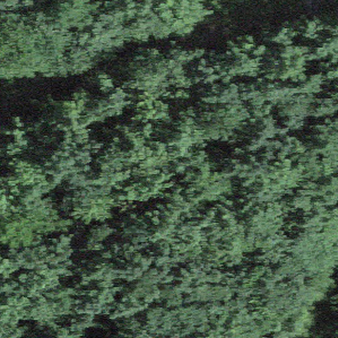
Label: other